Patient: sex F, age 83
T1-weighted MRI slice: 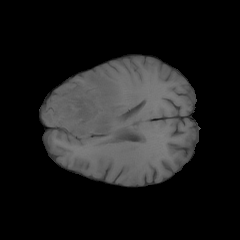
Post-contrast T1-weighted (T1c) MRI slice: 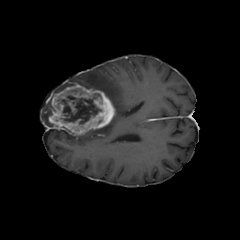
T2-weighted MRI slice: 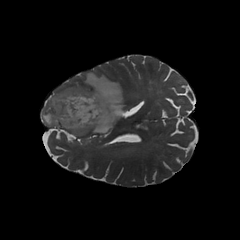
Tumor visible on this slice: yes
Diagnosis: Glioblastoma, IDH-wildtype
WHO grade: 4